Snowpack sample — Buffalo Mountain, Silverthorne, Colorado, USA (1/25/25, 10:11 AM MST)
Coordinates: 39.6222, -106.1139
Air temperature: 22 °F
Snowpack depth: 110 cm
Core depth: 30 cm
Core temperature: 42.8 °F
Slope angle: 12°, slope face: 102°
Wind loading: high
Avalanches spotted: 0
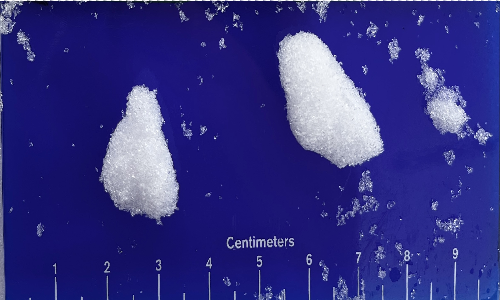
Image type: core
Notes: No avalanches nearby, collected on the outskirts of a fire break 15 meters from the treeline, on way to Buffalo and Red Mountain